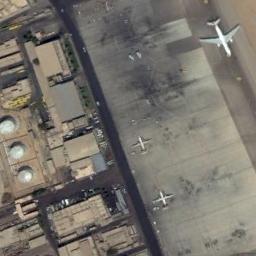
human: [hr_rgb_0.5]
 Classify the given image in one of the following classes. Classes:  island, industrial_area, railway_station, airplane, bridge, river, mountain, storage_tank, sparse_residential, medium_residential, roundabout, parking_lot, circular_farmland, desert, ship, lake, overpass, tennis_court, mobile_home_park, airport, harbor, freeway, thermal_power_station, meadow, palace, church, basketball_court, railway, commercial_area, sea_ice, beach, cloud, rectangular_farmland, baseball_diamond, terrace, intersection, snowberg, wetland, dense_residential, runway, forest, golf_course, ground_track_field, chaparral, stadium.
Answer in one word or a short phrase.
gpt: airplane